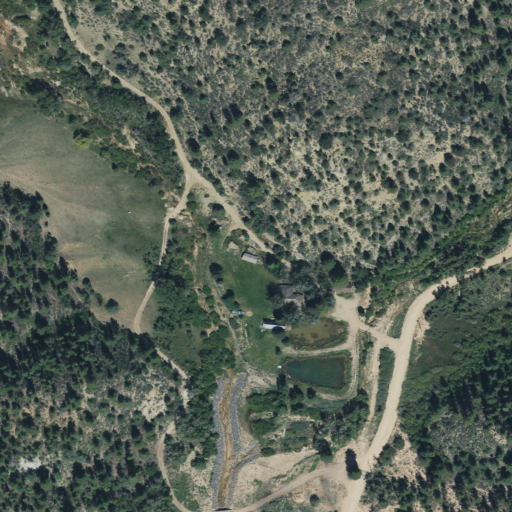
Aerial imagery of valley in Utah named Dairy Canyon containing evergreen forest, deciduous forest, open development, shrub, woody wetlands, and low intensity development